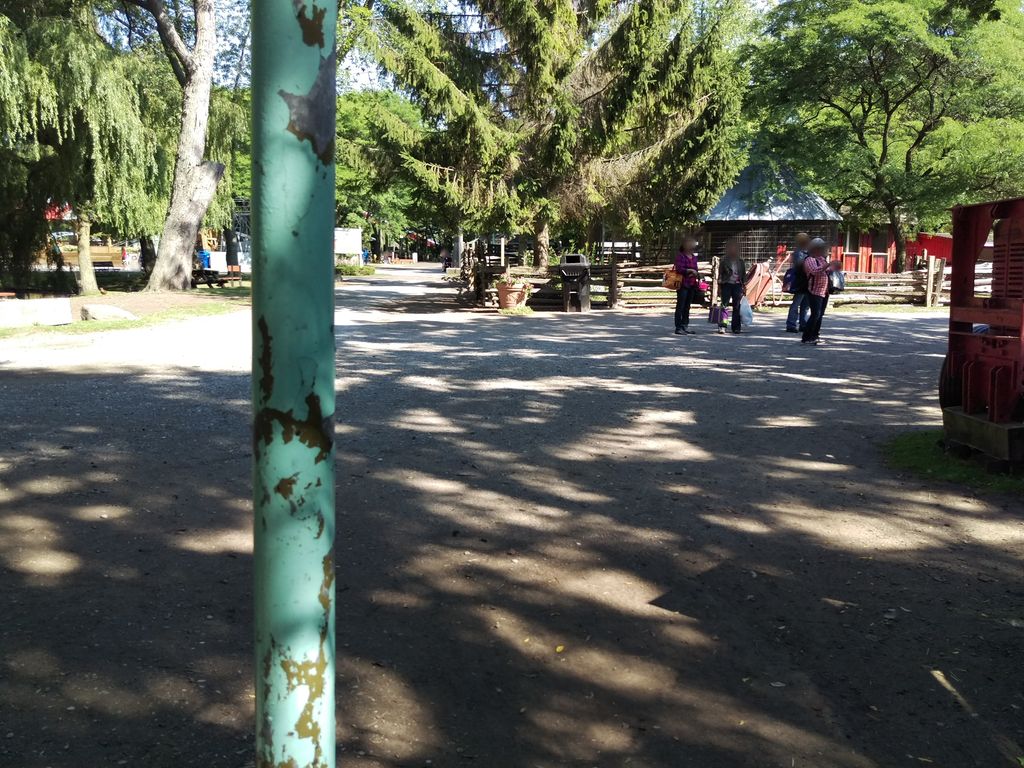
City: toronto